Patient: sex F, age 55
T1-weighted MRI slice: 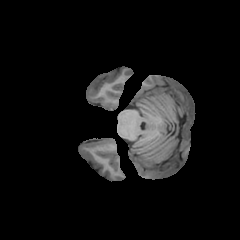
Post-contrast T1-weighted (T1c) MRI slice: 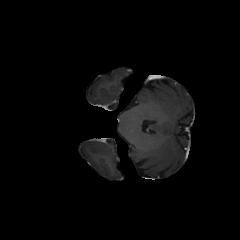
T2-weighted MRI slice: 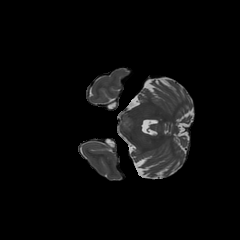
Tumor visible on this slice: no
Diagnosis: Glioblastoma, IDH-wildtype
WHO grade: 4